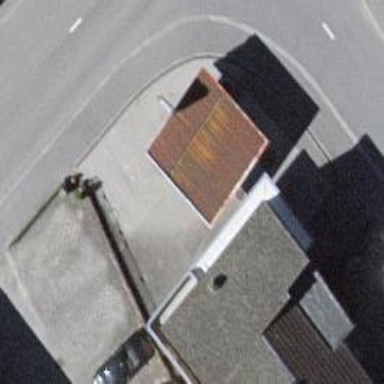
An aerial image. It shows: Fuel station.